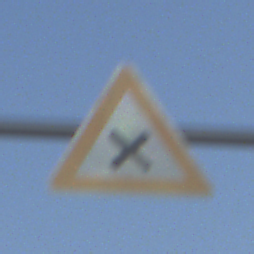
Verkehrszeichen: KreuzungOderEinmuendung
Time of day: SunriseSunset
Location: Outdoor (Urban)
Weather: Clear
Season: NotSpecified
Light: Natural